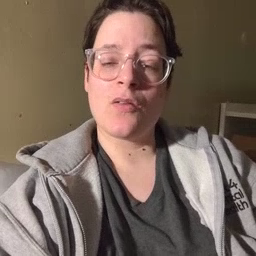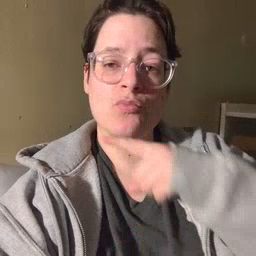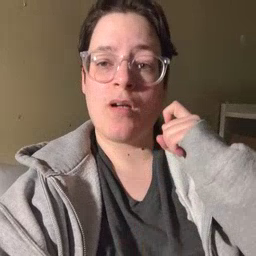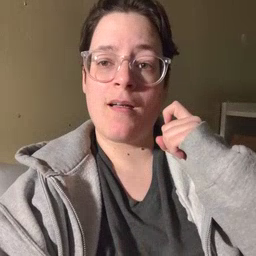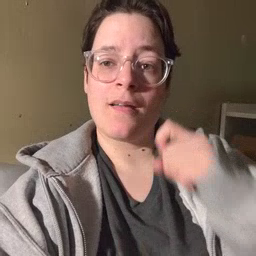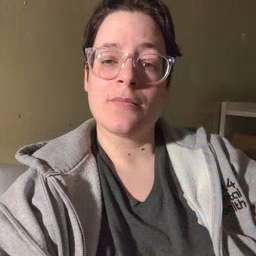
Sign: dry